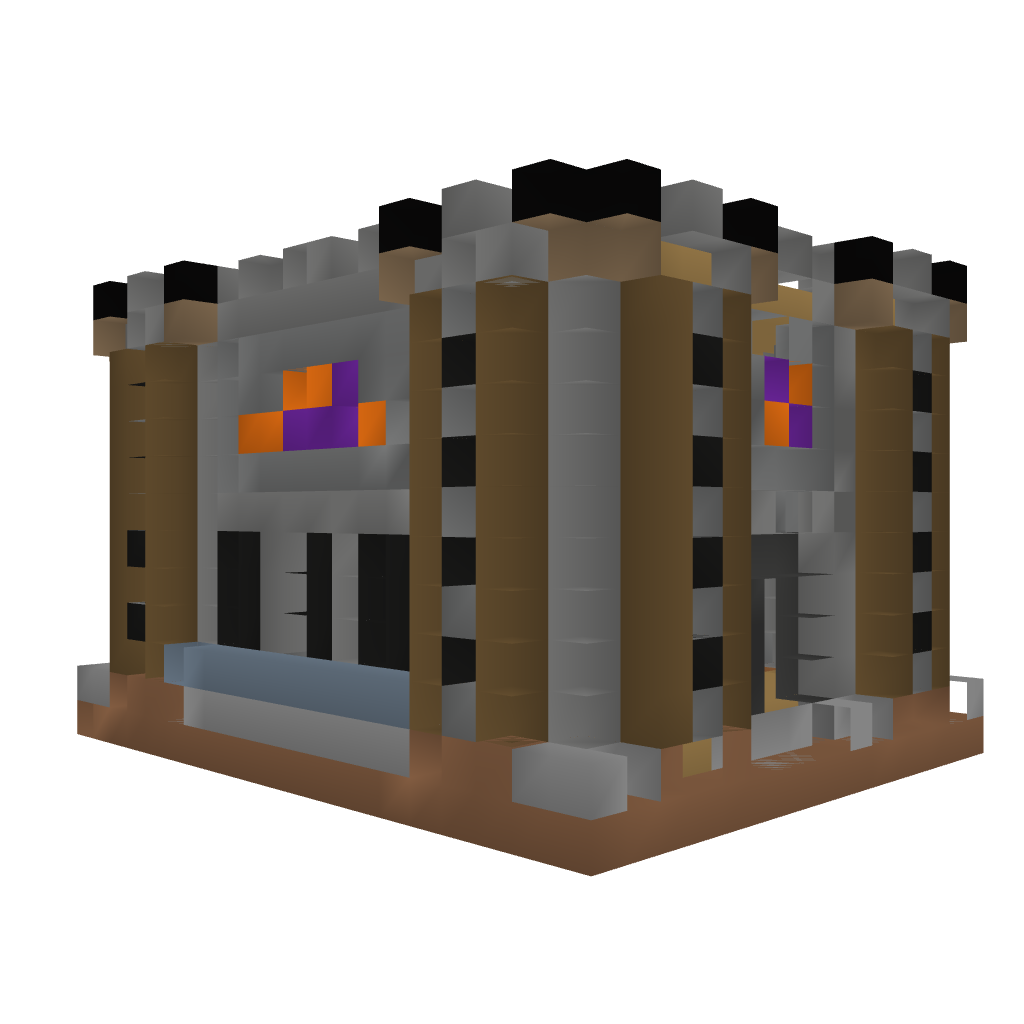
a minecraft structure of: Gatehouse